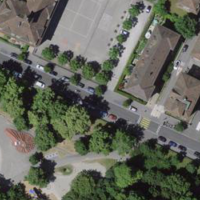
EUNIS habitat code: 53
Species observed at this site:
Plantago lanceolata
Asplenium scolopendrium
Lobularia maritima
Portulaca oleracea
Diospyros lotus
Cymbalaria muralis